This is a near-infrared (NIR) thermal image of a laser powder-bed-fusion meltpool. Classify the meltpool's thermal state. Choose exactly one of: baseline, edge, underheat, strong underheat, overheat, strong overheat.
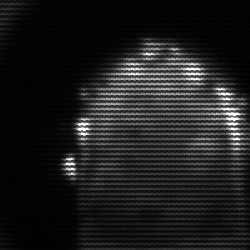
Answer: baseline